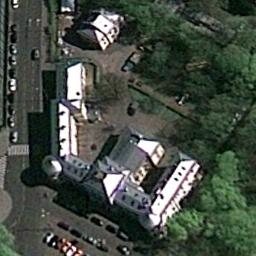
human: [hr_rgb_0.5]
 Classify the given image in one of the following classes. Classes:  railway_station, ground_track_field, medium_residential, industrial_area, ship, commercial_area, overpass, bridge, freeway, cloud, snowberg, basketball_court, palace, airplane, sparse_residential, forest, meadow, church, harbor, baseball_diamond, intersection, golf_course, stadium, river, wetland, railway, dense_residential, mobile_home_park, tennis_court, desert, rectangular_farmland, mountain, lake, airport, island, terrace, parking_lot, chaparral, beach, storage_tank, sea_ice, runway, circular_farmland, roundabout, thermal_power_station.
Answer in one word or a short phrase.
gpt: church